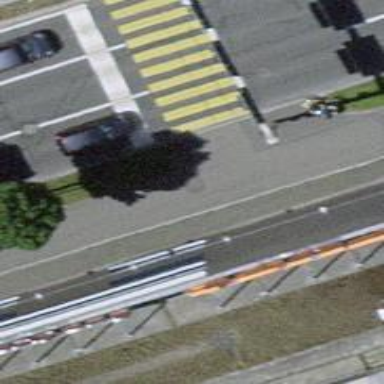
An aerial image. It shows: Kerb barrier.